Interaction volume radius: 5 \u00c5
Interaction volume height: 10 \u00c5
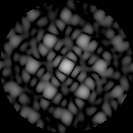
Disorder parameter: 0.3697